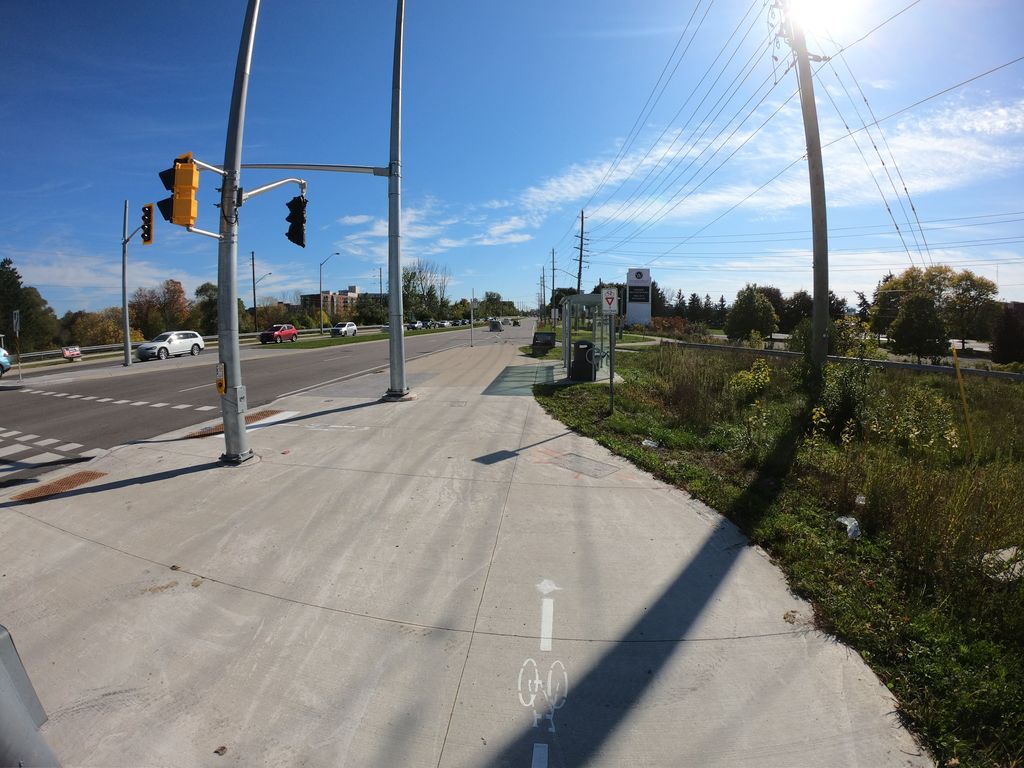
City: kitchener-waterloo